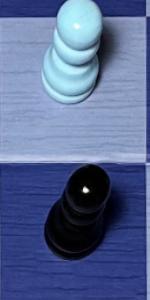
Label: Pawn_Black